Interaction volume radius: 5 \u00c5
Interaction volume height: 25 \u00c5
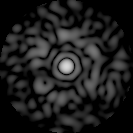
Disorder parameter: 0.8018